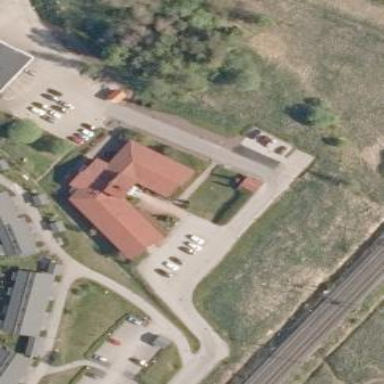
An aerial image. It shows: Hospital providing healthcare services.